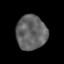
Tissue: prostate
Cell type: T cells
Senescence score: 0.3004
Nuclear area (px): 1019
Mean DAPI intensity: 100.291